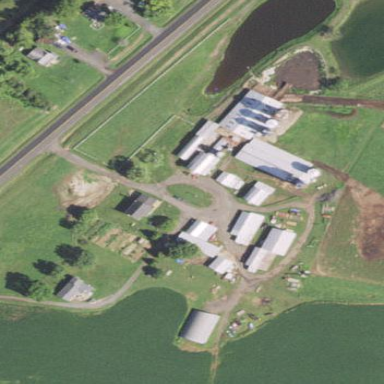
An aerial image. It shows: Farmyard area.